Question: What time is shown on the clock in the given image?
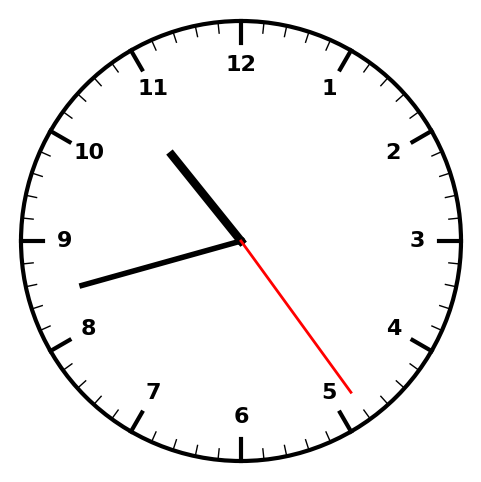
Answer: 10:42:24